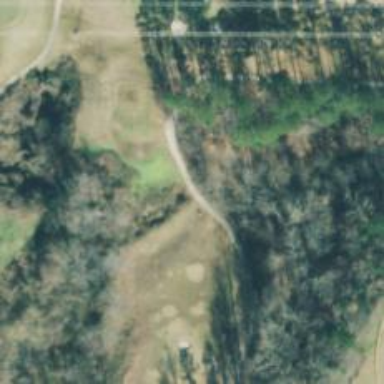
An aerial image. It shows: Pathway for golfing.